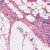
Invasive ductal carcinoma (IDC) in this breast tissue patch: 1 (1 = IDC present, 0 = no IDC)